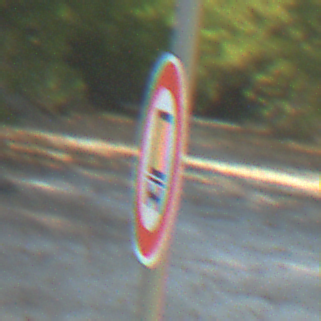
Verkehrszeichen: VerbotKennzeichnungspflichtigeKraftfahrzeugeGefaehrlicheGueter
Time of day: MorningAfternoon
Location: Outdoor (Nature)
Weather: PartlyCloudy
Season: NotSpecified
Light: Natural